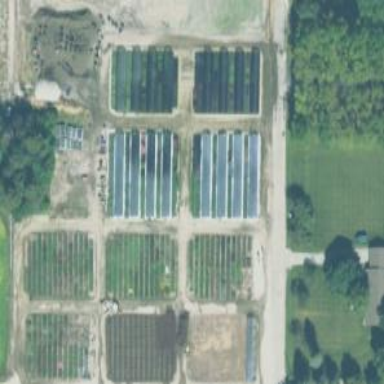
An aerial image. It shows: Greenhouse used for horticulture.